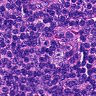
Metastatic tissue present: no